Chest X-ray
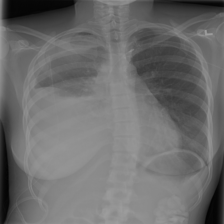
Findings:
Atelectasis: negative
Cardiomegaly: negative
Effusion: positive
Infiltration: negative
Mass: positive
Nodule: negative
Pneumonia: negative
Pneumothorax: positive
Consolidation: negative
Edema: negative
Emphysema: negative
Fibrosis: negative
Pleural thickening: negative
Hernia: negative